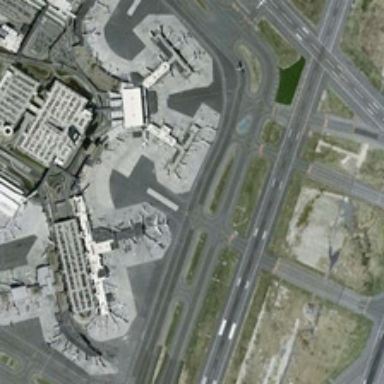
Some aeroplanes standing on the tarmac near a radial building  next to which are airport runways and crossed roads .